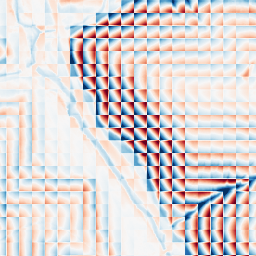
Category: wavelet
Decomposition family: wavelet_dwt
Decomposition parameters: wavelet: haar
level: 4
Upsampling method: cubic_mitchell
Upsampling parameters: scale: 8
Upsampling scale: 8